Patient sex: M
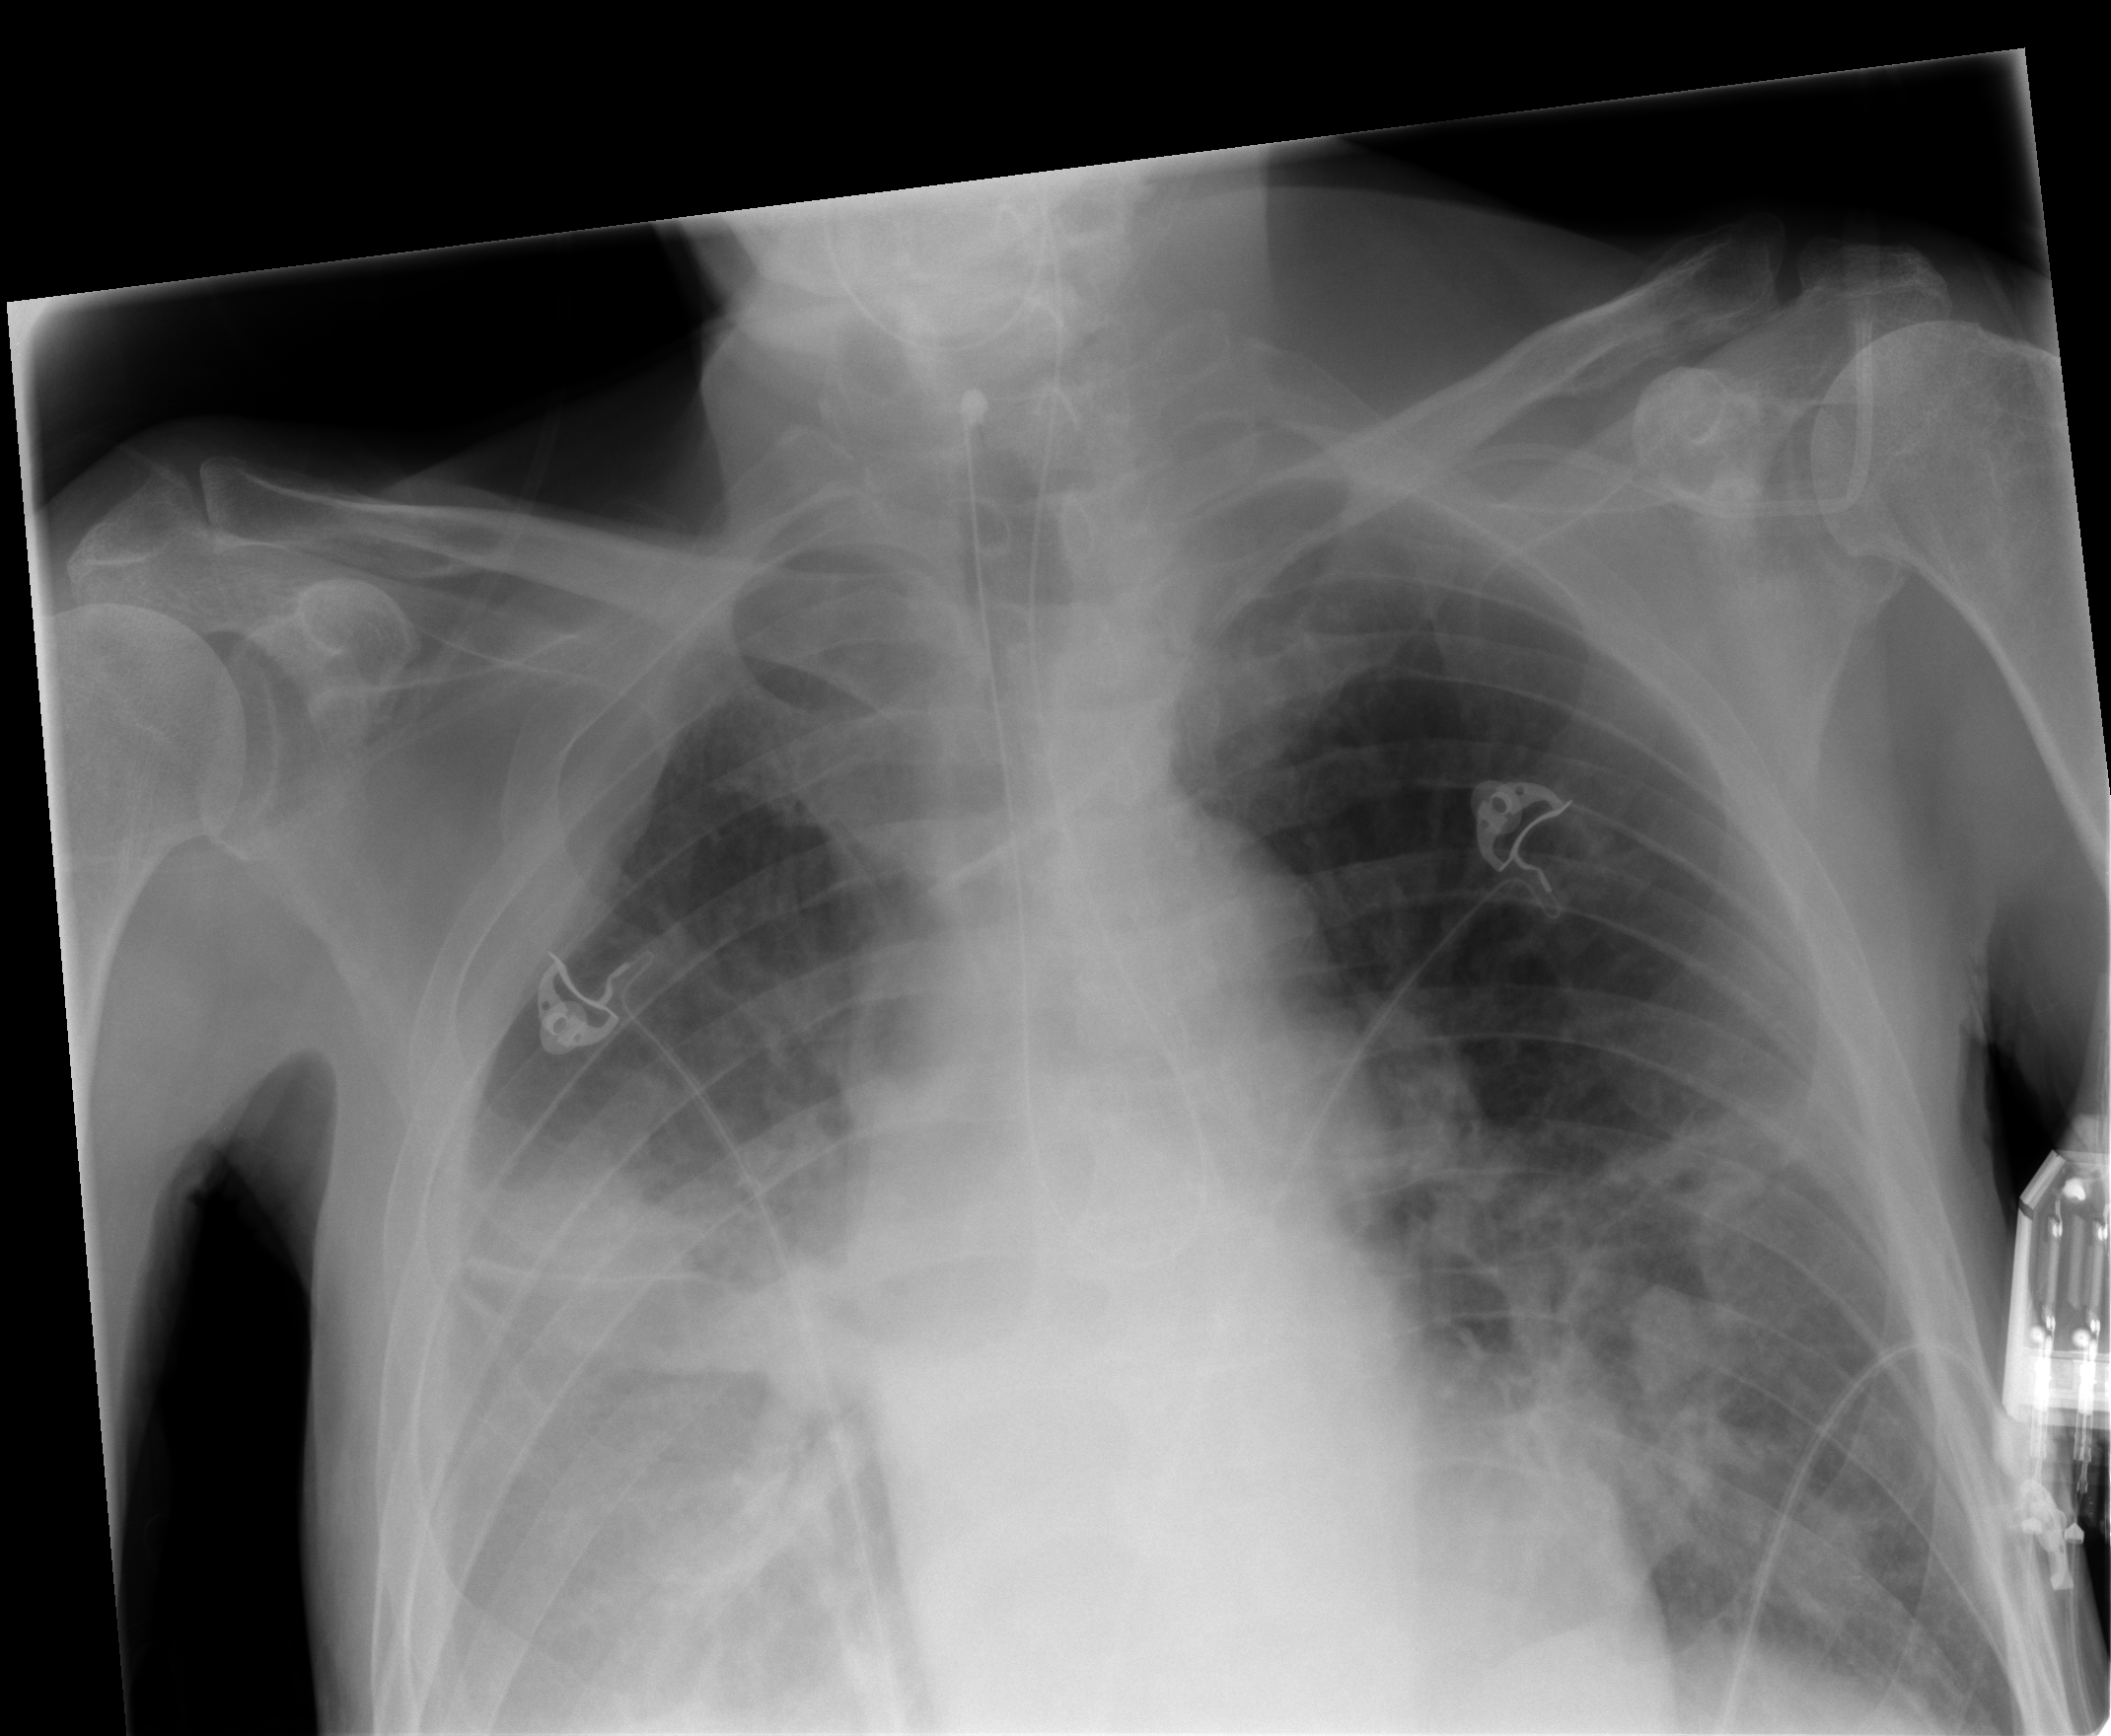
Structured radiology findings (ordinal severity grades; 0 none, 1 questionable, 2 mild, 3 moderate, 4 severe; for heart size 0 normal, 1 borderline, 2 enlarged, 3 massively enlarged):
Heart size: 0
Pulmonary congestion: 1
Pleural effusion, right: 2
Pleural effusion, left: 1
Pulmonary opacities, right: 2
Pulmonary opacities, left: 2
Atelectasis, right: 2
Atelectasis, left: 2